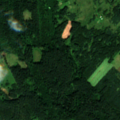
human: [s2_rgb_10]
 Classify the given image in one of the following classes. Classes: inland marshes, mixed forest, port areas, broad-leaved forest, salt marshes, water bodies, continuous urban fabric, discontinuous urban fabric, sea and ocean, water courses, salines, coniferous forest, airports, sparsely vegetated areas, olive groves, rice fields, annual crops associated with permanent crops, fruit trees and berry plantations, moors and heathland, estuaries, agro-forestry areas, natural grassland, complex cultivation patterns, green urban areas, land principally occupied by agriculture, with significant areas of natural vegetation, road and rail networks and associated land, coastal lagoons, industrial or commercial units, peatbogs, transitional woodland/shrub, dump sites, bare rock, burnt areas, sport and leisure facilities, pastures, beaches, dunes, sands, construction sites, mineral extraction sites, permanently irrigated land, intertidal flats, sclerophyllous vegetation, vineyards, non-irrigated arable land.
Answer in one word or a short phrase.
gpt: complex cultivation patterns, land principally occupied by agriculture, with significant areas of natural vegetation, coniferous forest, mixed forest